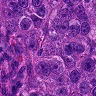
Metastatic tissue present: yes